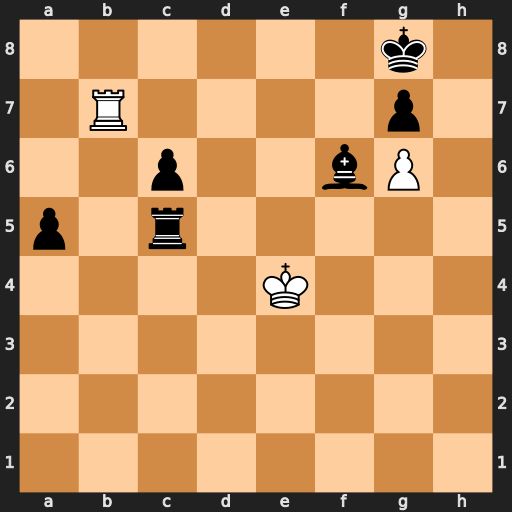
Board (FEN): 6k1/1R4p1/2p2bP1/p1r5/4K3/8/8/8
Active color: w
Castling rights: -
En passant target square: -
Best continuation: Rb8+ Bd8 Rxd8#